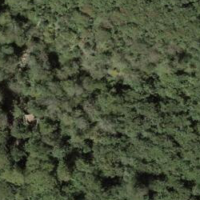
EUNIS habitat code: 43
Species observed at this site:
Clinopodium vulgare